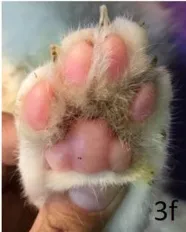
14-year-old neutered Mexican male cat. One in the back.
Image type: medical_photograph (skin_photograph)